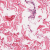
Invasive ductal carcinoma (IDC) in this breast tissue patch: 0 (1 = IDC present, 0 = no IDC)